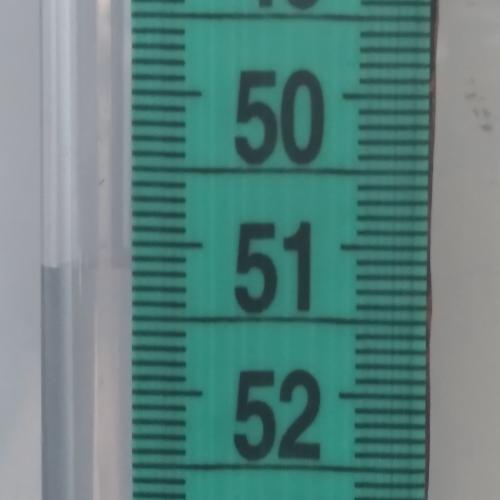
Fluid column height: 51.2 cm